Field crop: tomato
Growth stage: 1
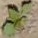
Species: solanum